Interaction volume radius: 5 \u00c5
Interaction volume height: 10 \u00c5
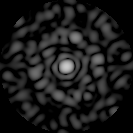
Disorder parameter: 0.8574